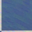
Piece: xx